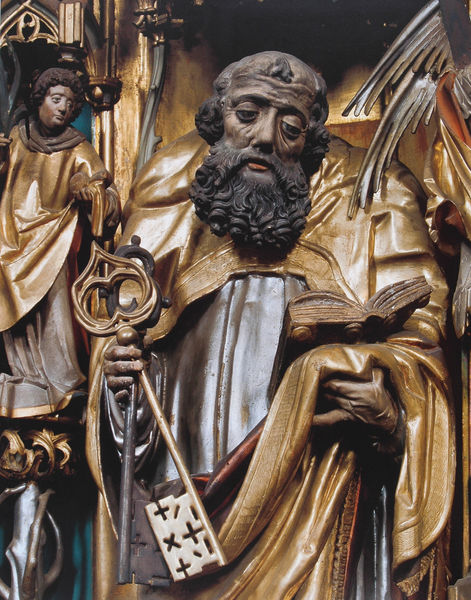
Titel: Hochaltar, Mittelschrein: Hl. Petrus (Detail)
Künstler: Bildschnitzer der Schnatterpeck-Werkstatt
Standort: Niederlana (Südtirol)
Institution: Pfarrkirche Mariae Himmelfahrt
Schlagwörter: flügel, hand, kopf, mann, umhang, grün, menschen, ausschnitt, finger, handschuh, holz, mund, männer, nase, stirn, blick, rot, tuch, alt, bart, augen, barock, bibel, bärtig, falten, gesicht, halten, schale, silber, vollbart, kirche, figur, geistlicher, gewand, gold, haare, mantel, gotik, locken, traurig, engel, skulptur, statue, deutschland, apfel, farbig, fassade, figuren, bischof, papst, detail, glatze, lesen, deutsch, faltenwurf, plastik, bemalt, foto, buch, bayern, dom, altar, kathedrale, schnitzerei, wachs, pfarrer, christlich, müde, pastor, heiliger, stoß, schlüssel, lesend, gefasst, zitrone, heilig, reproduktion, petrus, holzfigur, fassung, sakral, vergoldung, geschnitzt, bildhauer, tonsur, altarfigur, spätgotik, gesprenge, retabel, schnitzaltar, evangelisch, heiligenfigur, apostel, riemenschneider, schnitzfigur, bildschnitzerei, veit, altarfiguren, goldig, buch gewand, ratabel, hochalatar, flügelk, seithalten, holzskulptur in einer christlichen kirche